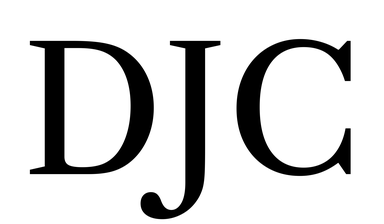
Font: LibreCaslonText_Regular